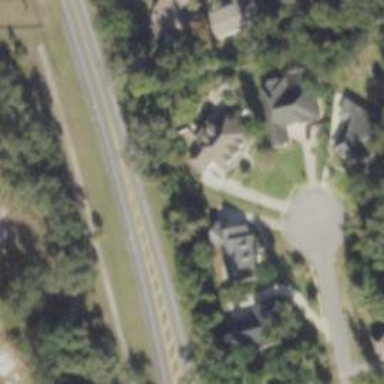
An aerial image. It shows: Driveway.